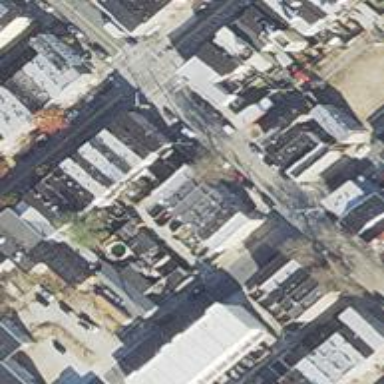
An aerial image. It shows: Alleyway designated as service road.